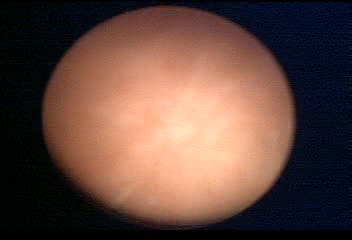
Modality: WLC
Class: Normal mucosa
Bladder cancer association: No